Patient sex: M
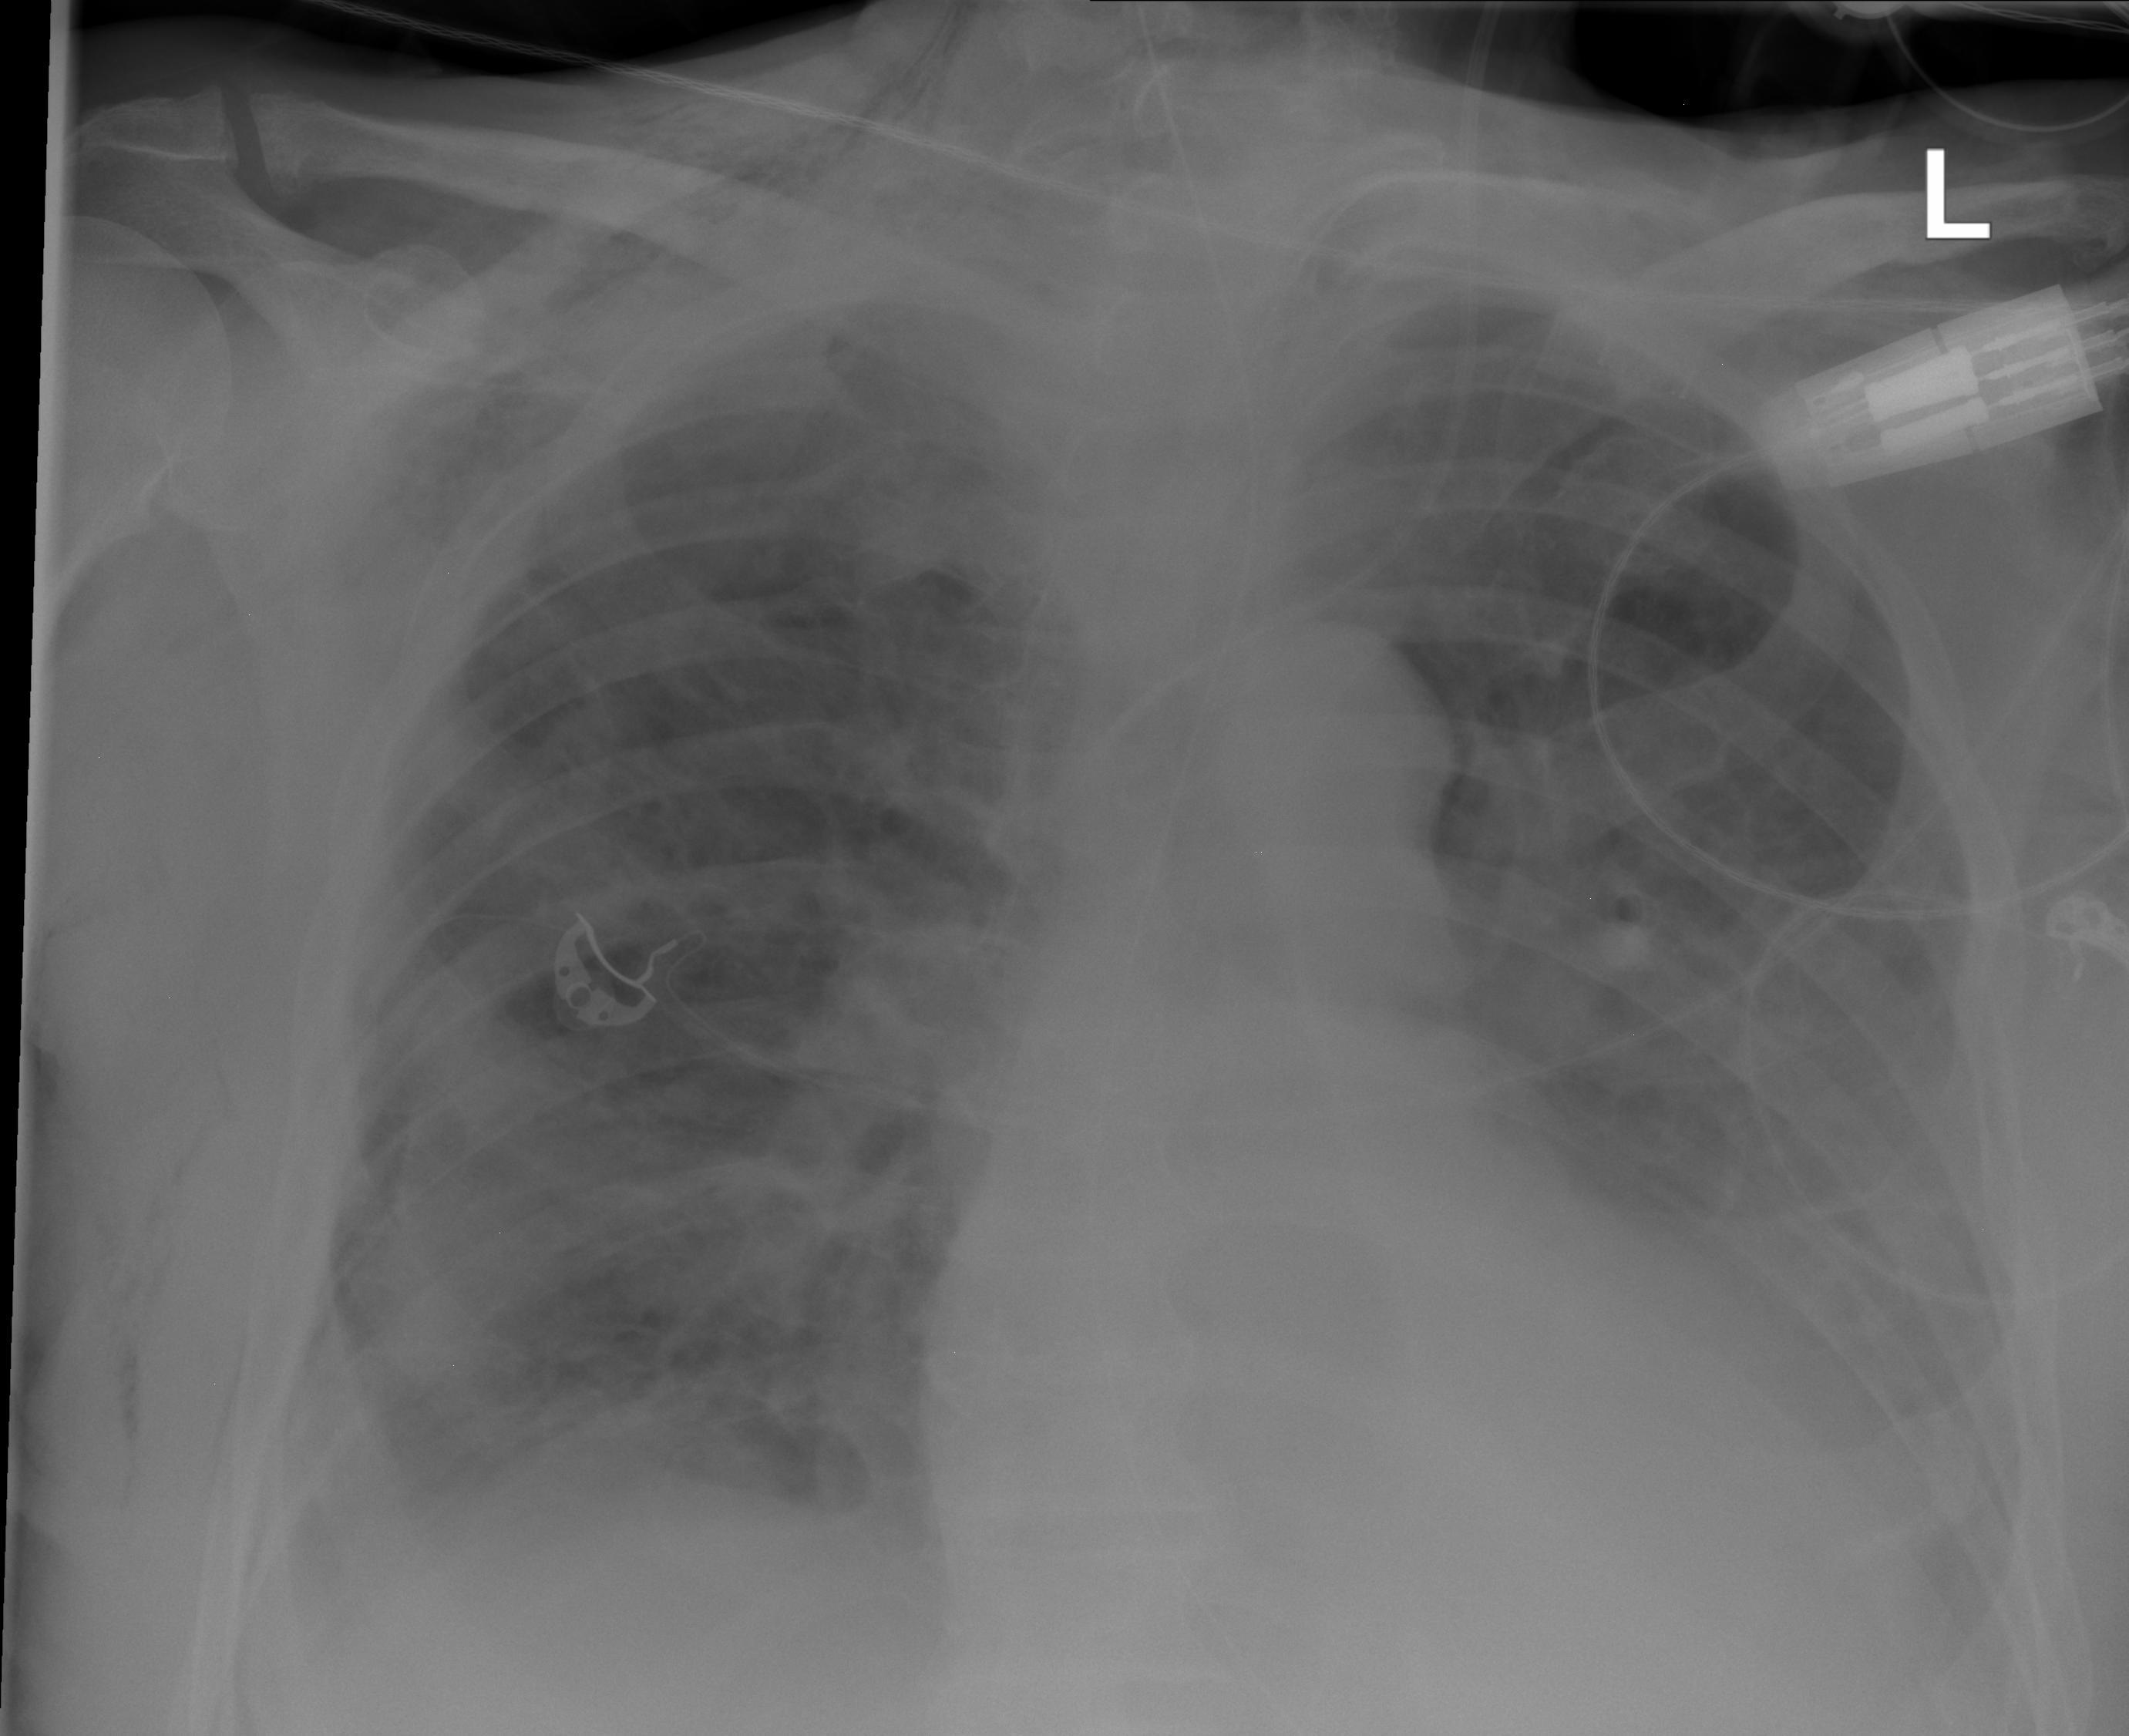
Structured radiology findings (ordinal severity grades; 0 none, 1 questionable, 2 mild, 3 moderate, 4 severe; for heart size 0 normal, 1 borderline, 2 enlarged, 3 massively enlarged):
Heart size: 2
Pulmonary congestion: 2
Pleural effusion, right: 2
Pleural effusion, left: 3
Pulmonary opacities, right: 2
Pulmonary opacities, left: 2
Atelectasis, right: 2
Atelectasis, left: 2